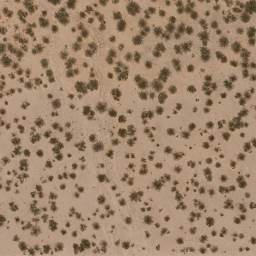
Label: chaparral